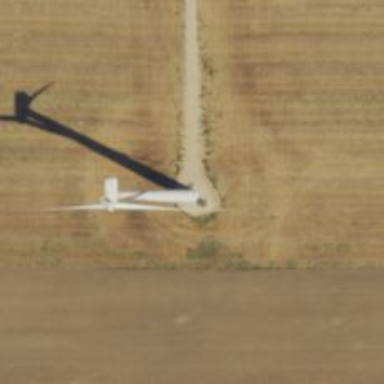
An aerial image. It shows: Wind turbine generator that utilizes wind as its source for generating electricity. It is of the horizontal axis type.